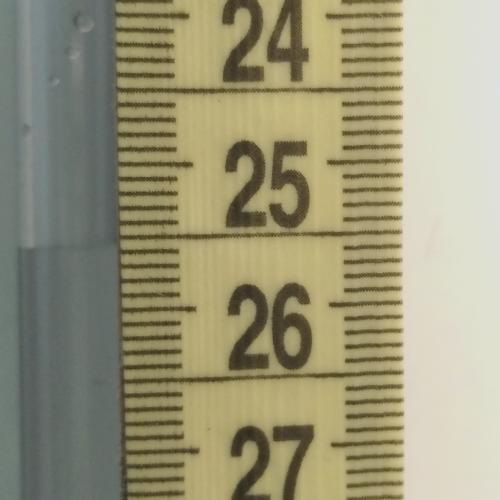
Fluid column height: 25.6 cm